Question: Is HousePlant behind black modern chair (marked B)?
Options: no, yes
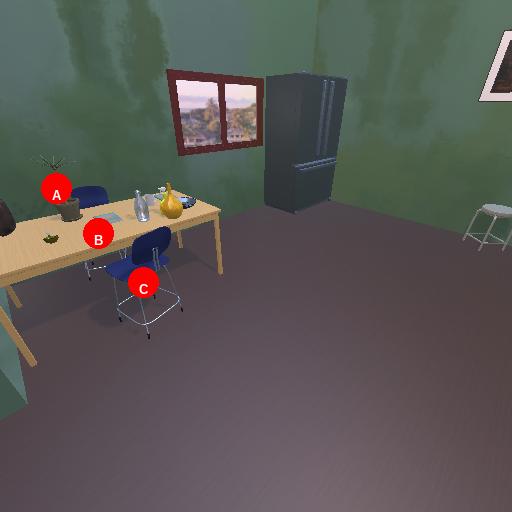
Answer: no